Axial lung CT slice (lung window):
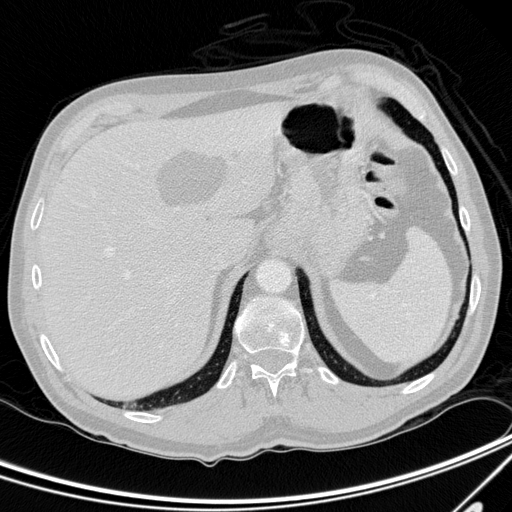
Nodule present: no